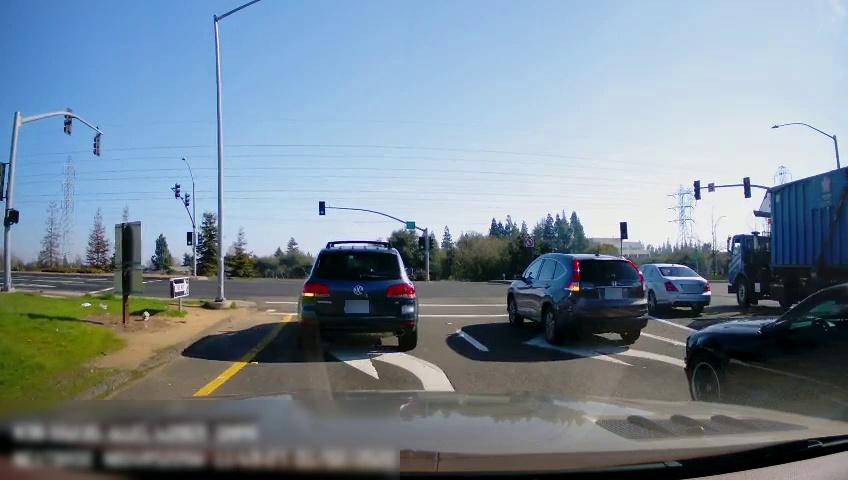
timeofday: Day
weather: Sunny
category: Drivable Space
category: Vehicles | Truck
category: Vehicles | Car
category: Vehicles | Car
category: Vehicles | SUV
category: Vehicles | SUV
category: Lanes | Current Lane
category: Lanes | Current Lane
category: Lanes | Alternate Lane
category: Lanes | Alternate Lane
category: Traffic | Lights
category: Traffic | Lights
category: Traffic | Lights
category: Traffic | Lights
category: Traffic | Lights
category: Traffic | Lights
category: Traffic | Lights
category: Traffic | Lights
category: Traffic | Lights
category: Traffic | Lights
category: Traffic | Signs
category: Traffic | Lights
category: Traffic | Lights
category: Traffic | Lights